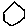
Label: hexagon